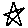
Label: star